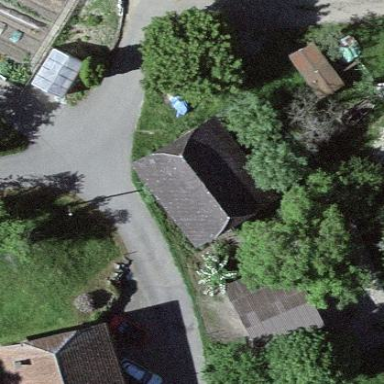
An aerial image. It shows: Barn.